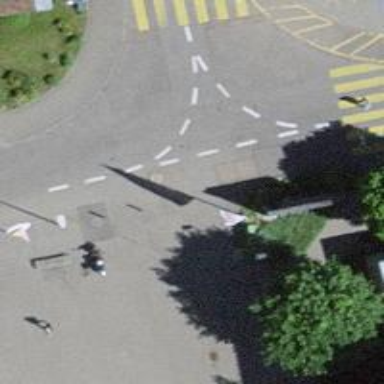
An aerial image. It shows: Bollard.